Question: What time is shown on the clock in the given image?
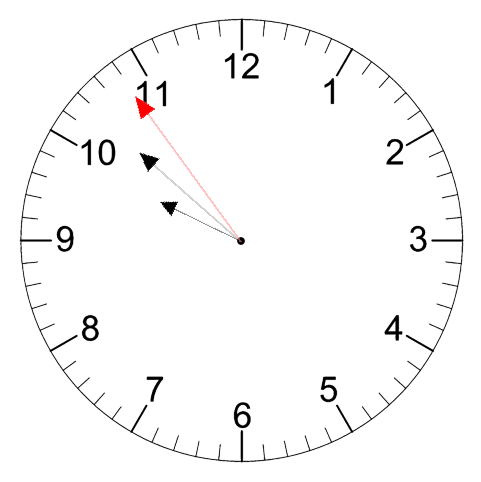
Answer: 09:51:54